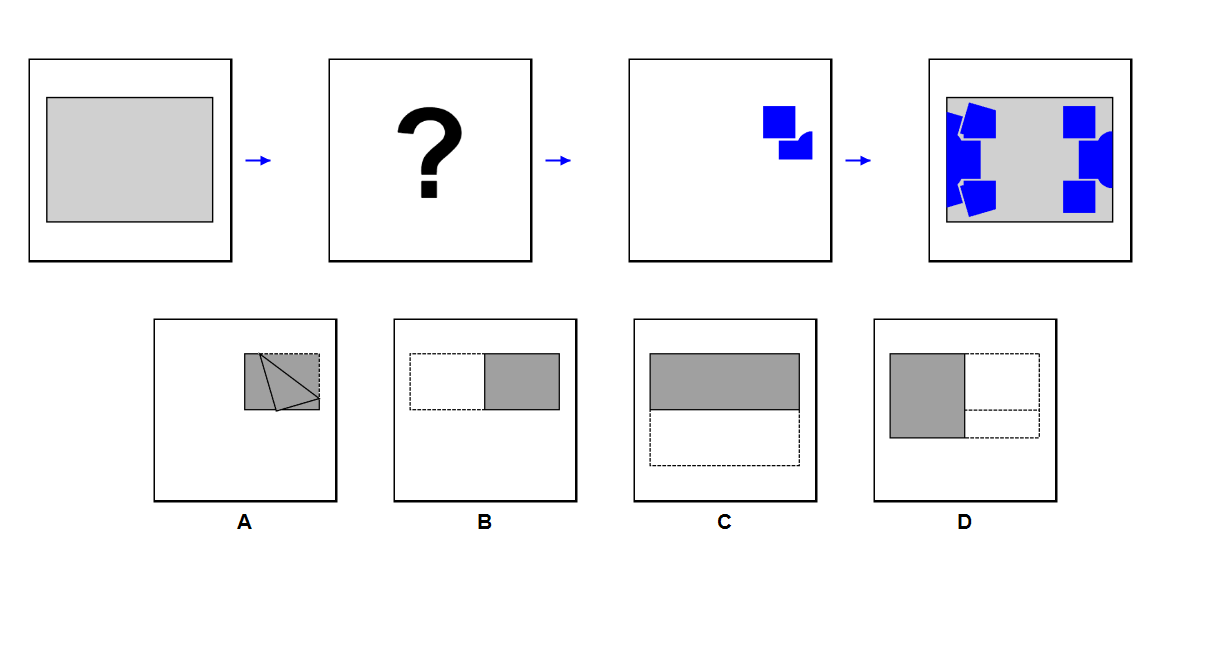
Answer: D